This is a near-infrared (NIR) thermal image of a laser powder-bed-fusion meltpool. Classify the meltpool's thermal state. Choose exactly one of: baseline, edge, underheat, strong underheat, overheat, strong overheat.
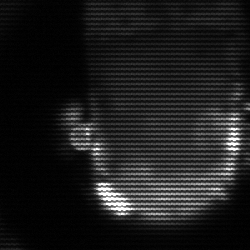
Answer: baseline